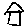
Label: house